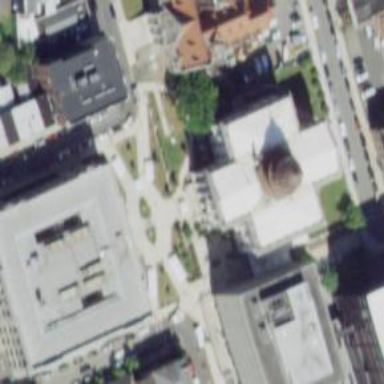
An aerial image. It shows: Courthouse building.